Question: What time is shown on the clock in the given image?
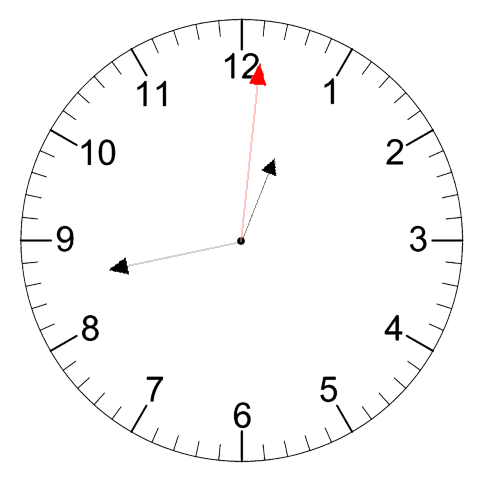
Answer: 12:43:01